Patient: sex F, age 44
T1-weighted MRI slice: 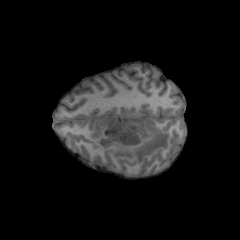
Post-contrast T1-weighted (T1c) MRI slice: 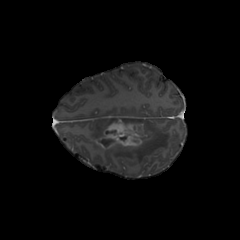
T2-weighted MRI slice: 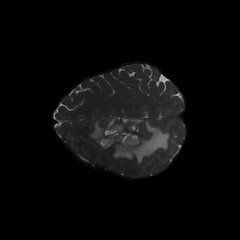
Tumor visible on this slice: yes
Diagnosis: Glioblastoma, IDH-wildtype
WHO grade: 4